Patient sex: M
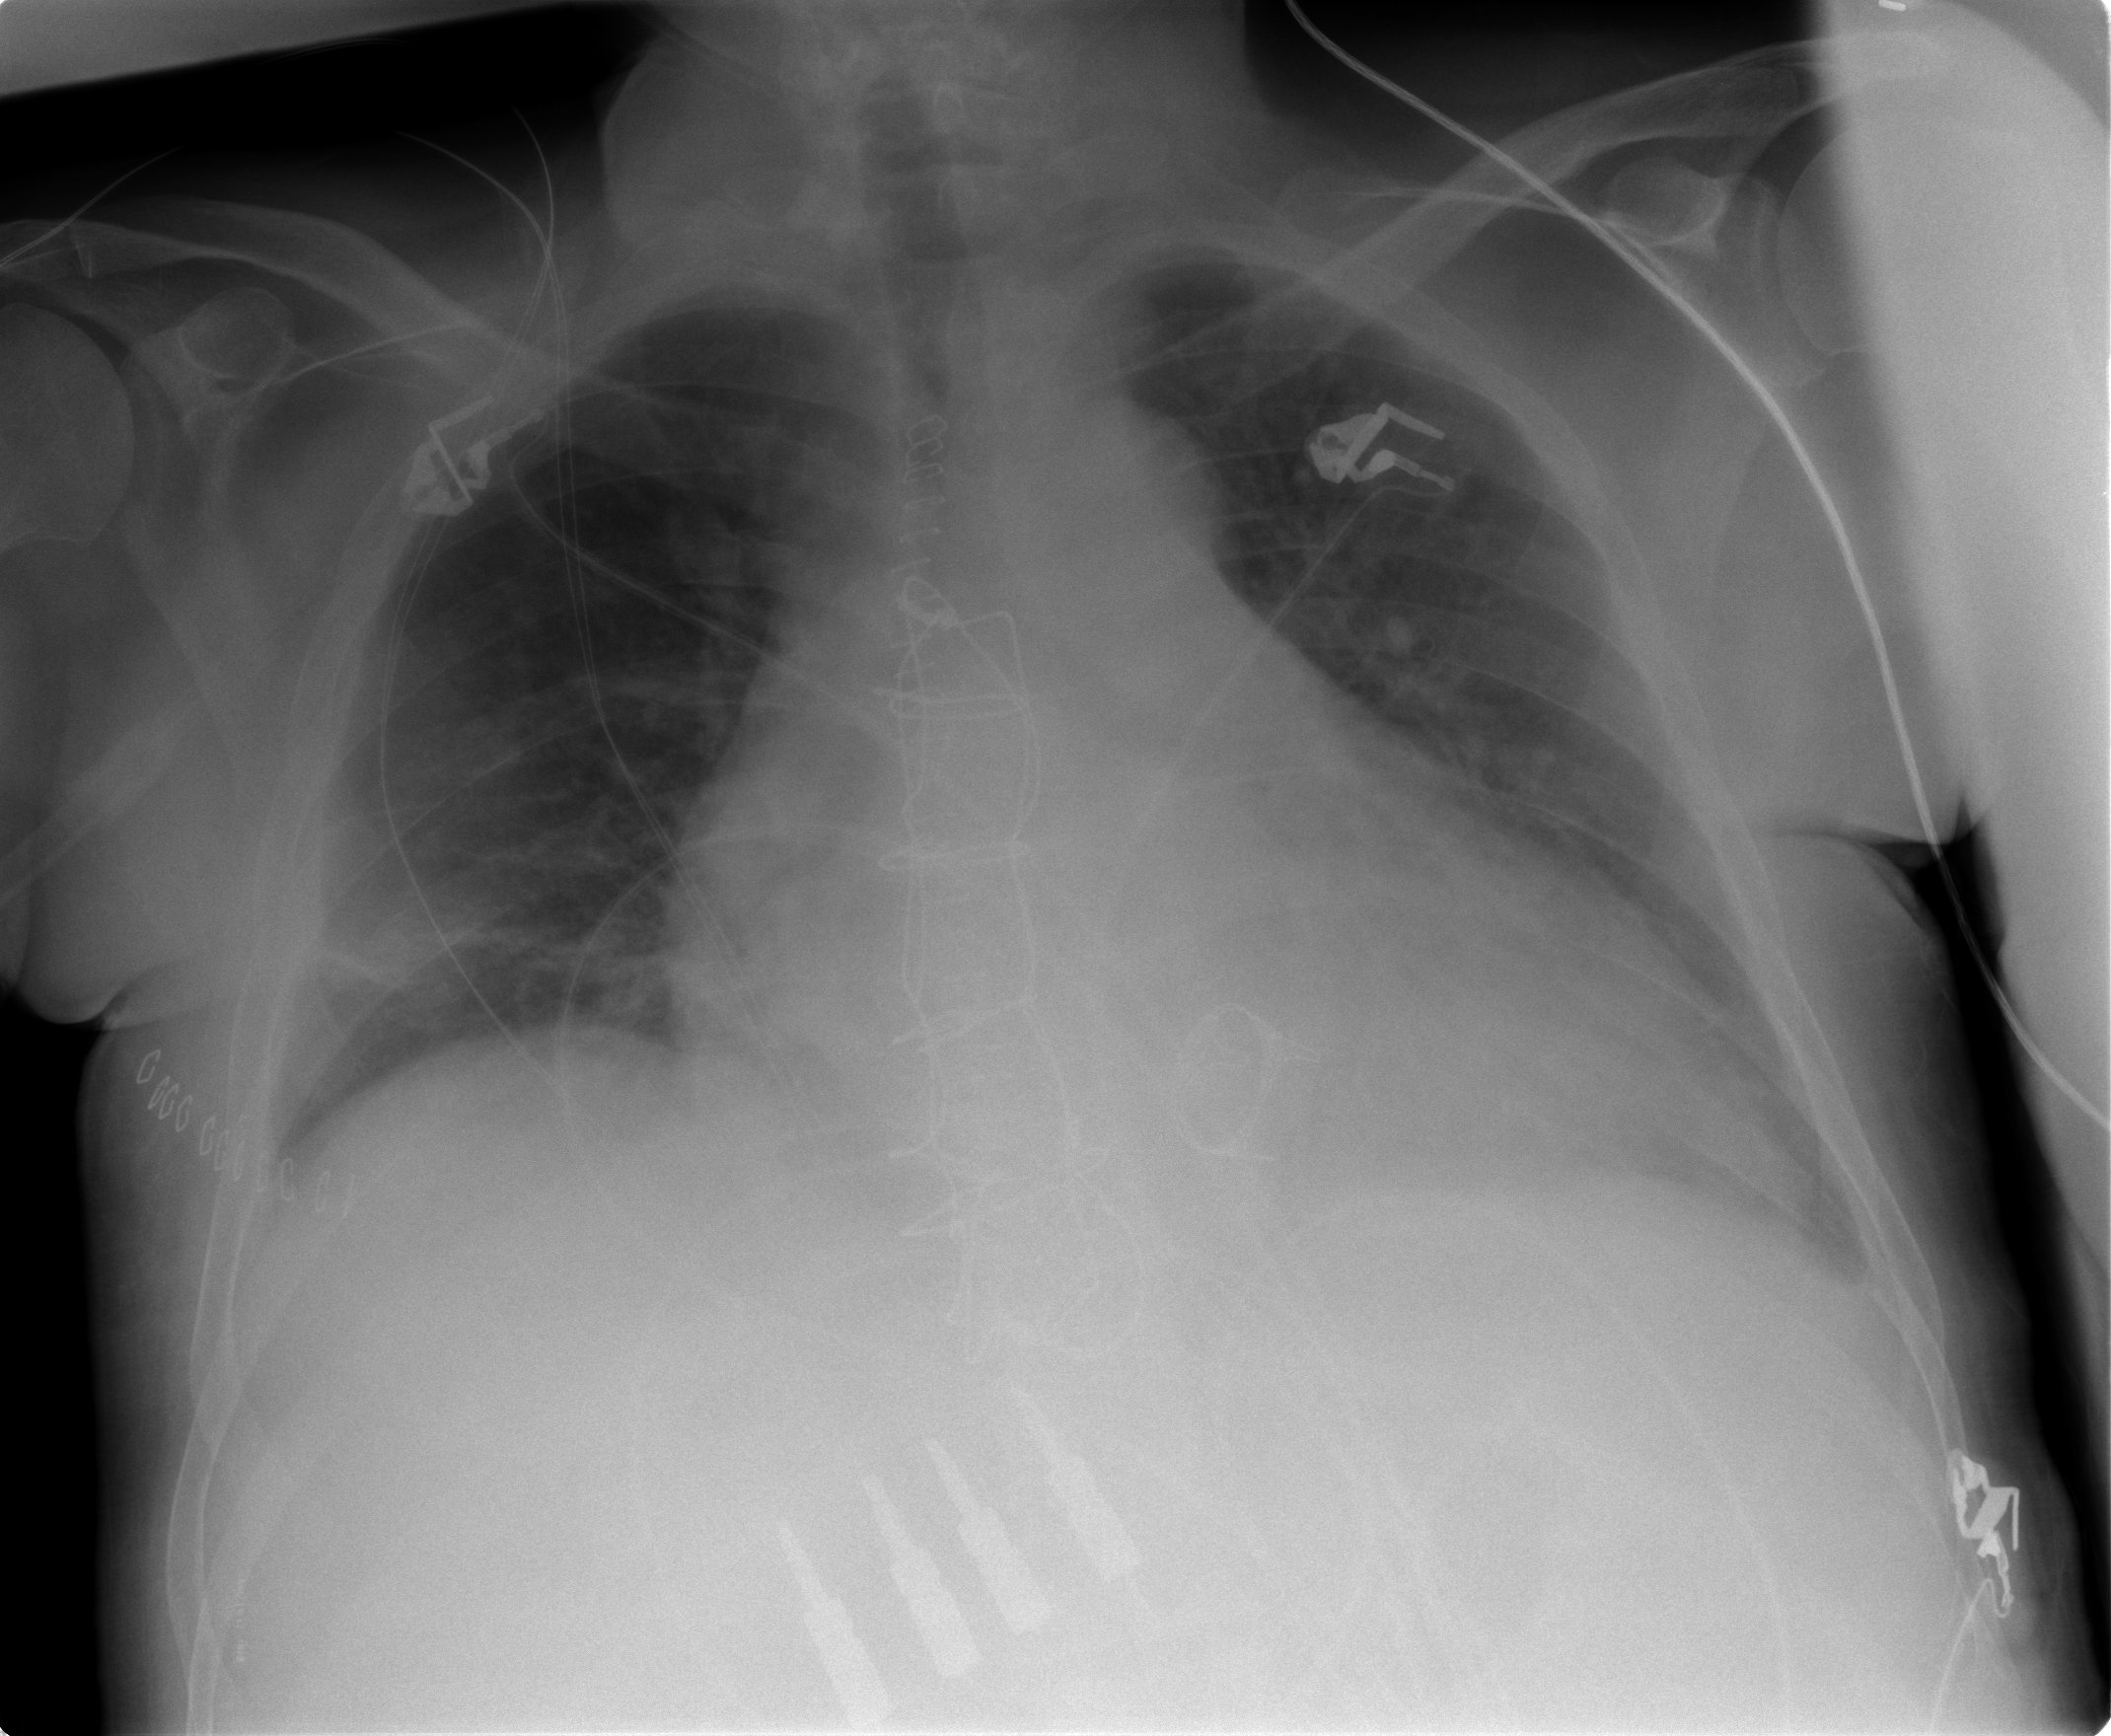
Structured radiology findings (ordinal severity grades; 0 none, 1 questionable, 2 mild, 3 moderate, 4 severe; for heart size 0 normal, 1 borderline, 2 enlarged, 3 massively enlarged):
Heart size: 3
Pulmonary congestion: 0
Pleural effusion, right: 1
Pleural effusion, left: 2
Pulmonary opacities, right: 0
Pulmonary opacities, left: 0
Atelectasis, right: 2
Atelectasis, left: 0